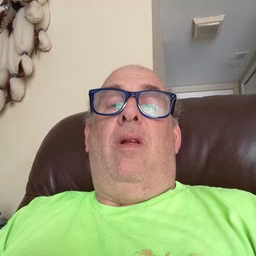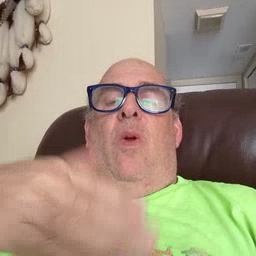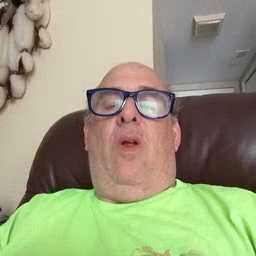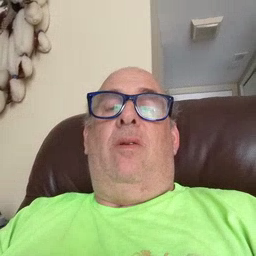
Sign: all